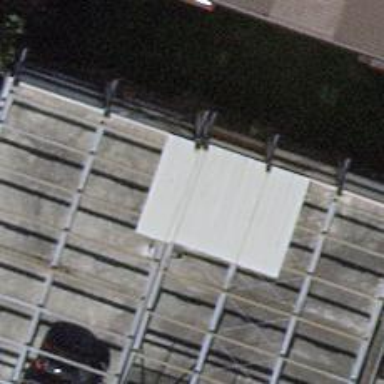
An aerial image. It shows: Car repair shop.